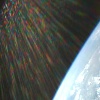
Label: sunburn